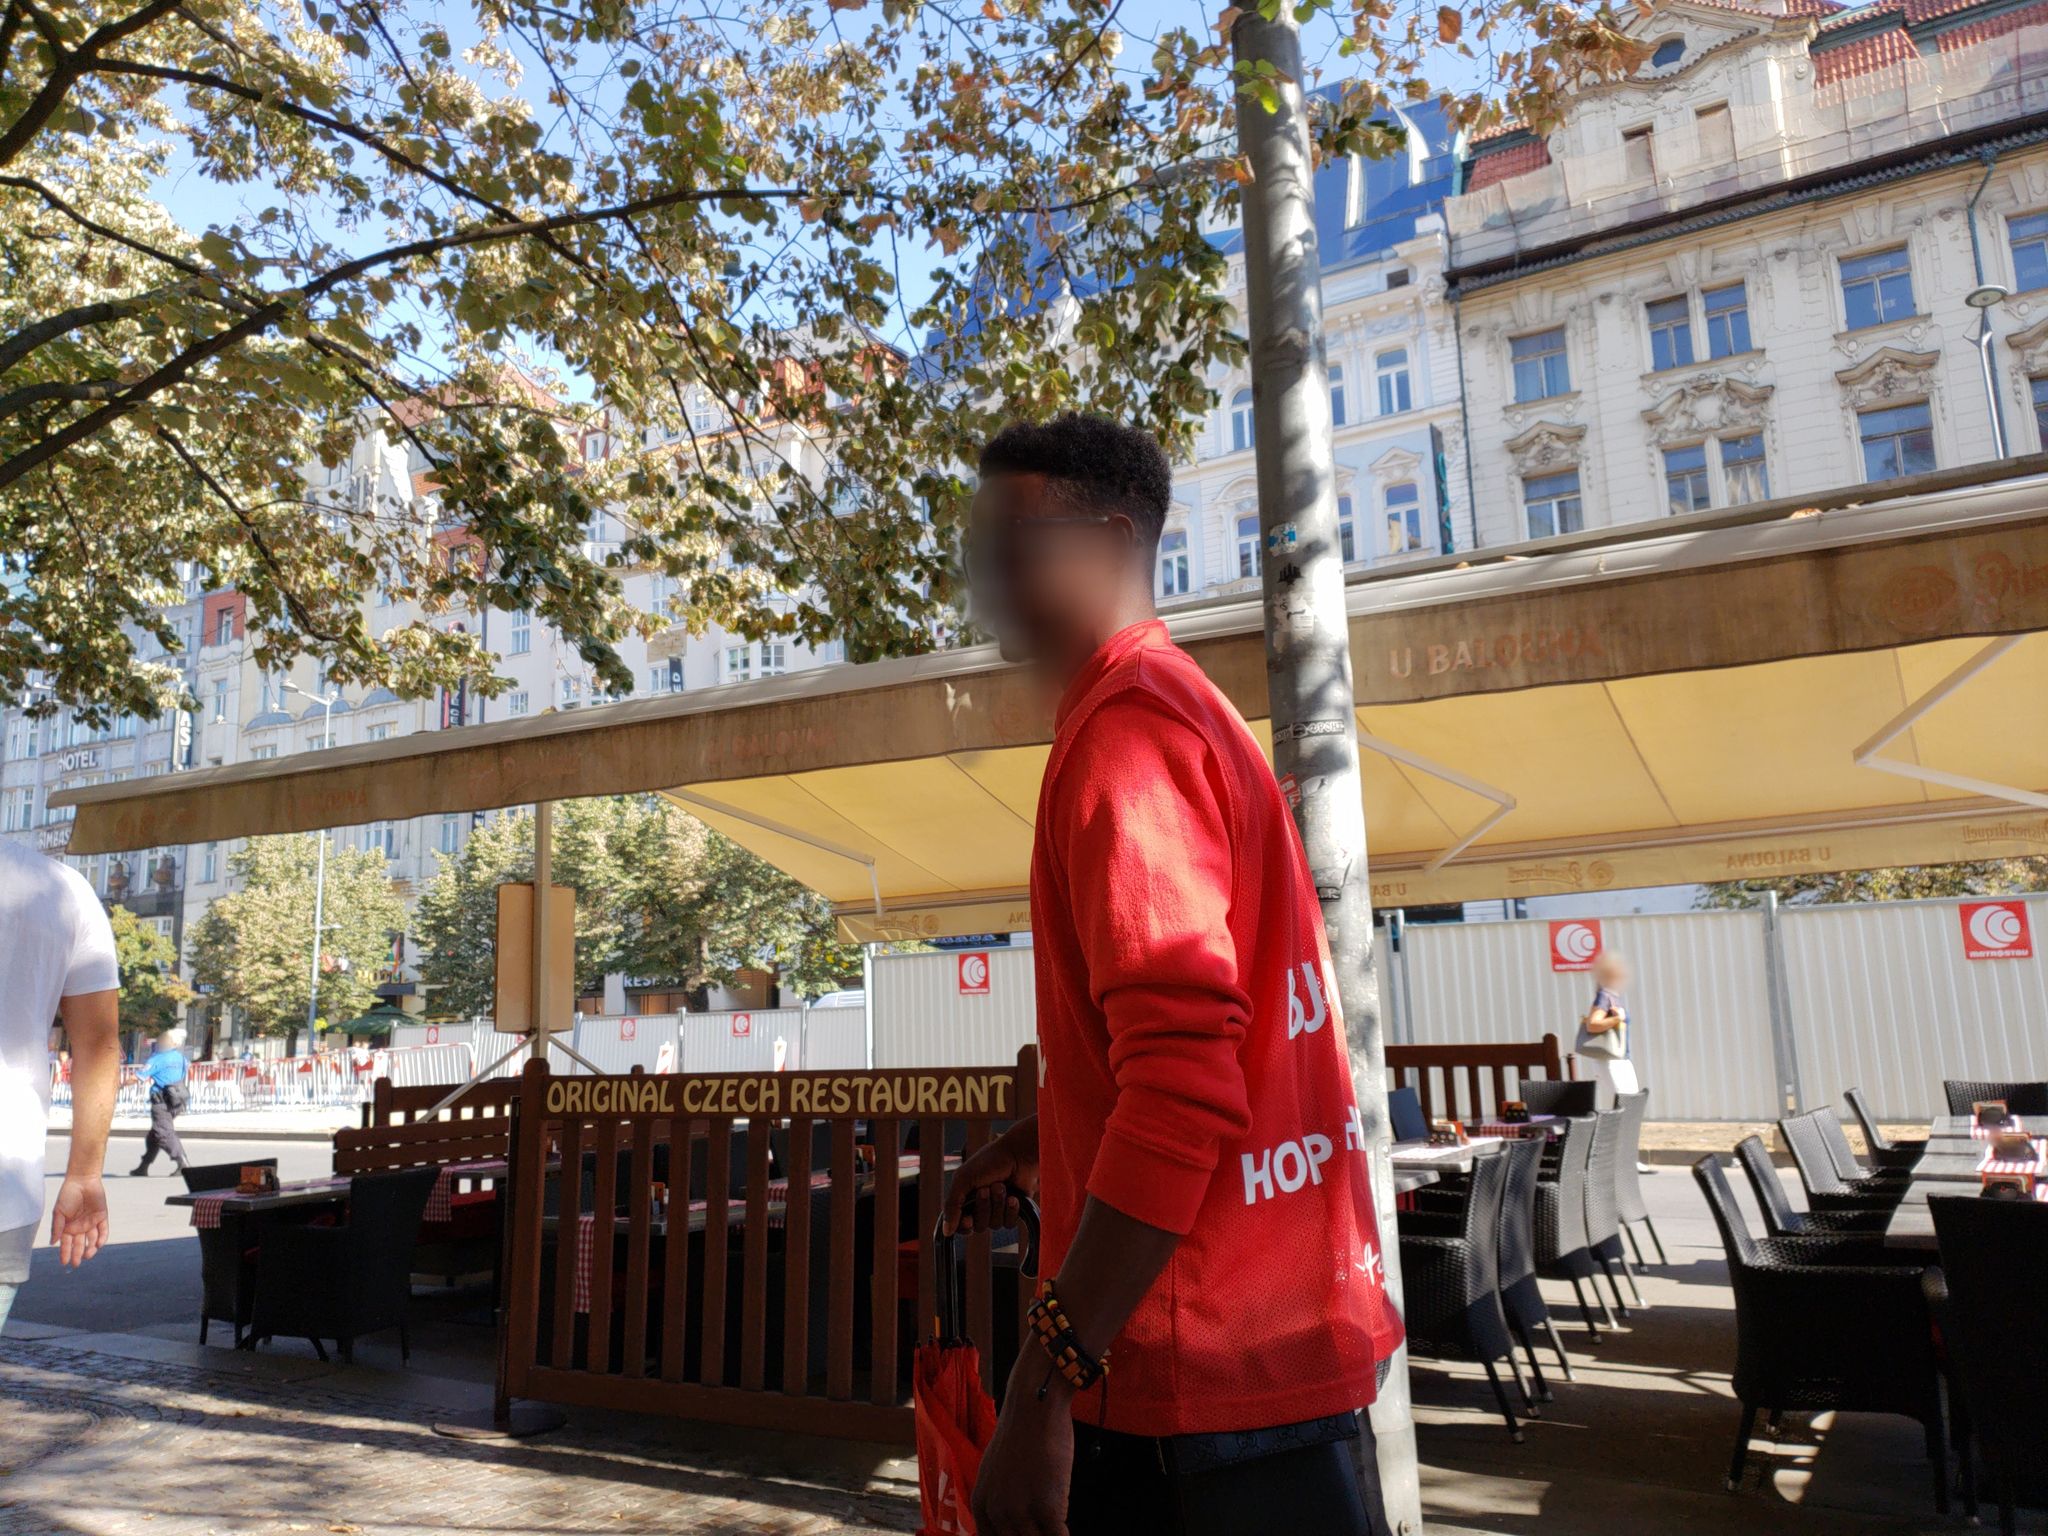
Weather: clear
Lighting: day
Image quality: good
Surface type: walking surface
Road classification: pedestrian
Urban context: urban centre
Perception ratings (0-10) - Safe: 0.58, Lively: 6.74, Beautiful: 6.45, Boring: 3.88, Depressing: 4.78, Wealthy: 6.86